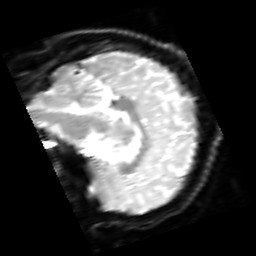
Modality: inplaneT2
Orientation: sagittal
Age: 20
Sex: female